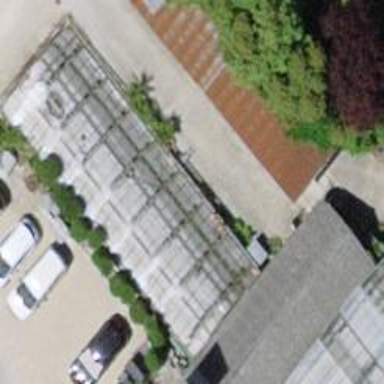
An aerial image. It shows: Greenhouse.